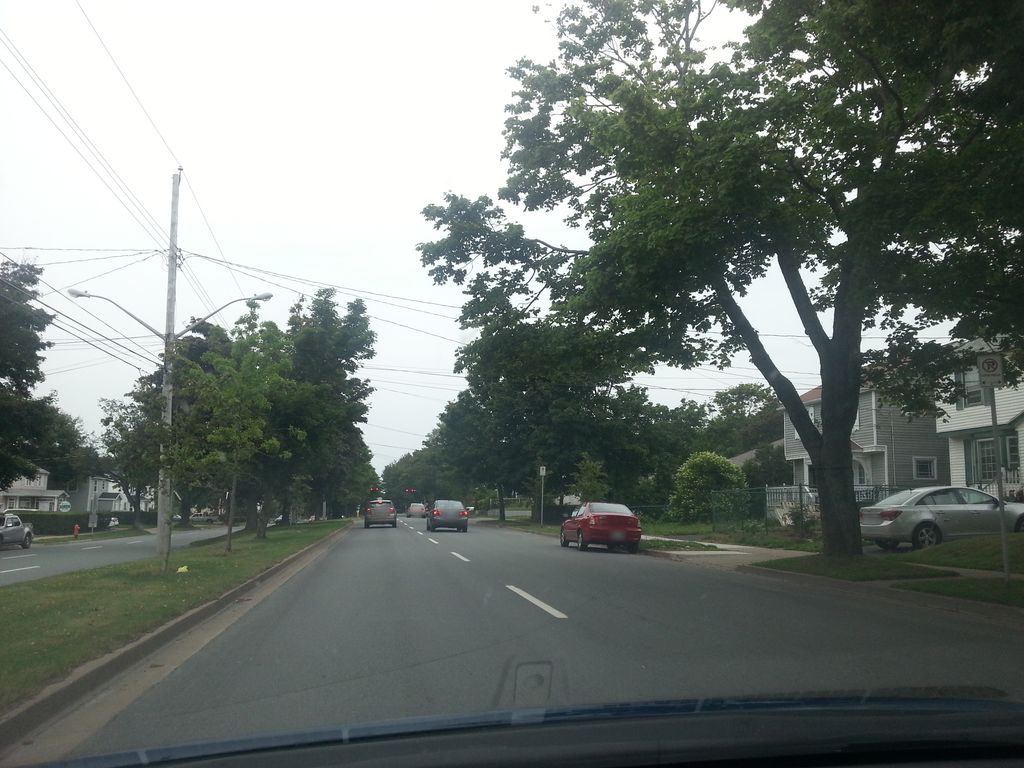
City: halifax